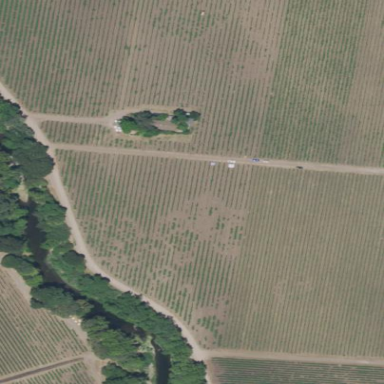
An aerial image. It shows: Vineyard growing grapes.